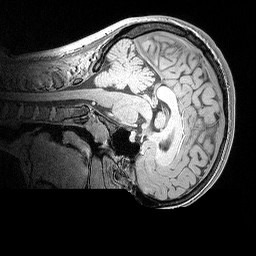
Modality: MP2RAGE
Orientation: sagittal
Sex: female
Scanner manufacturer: siemens
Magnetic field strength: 3 T
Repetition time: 5 s
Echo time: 0.00292 s